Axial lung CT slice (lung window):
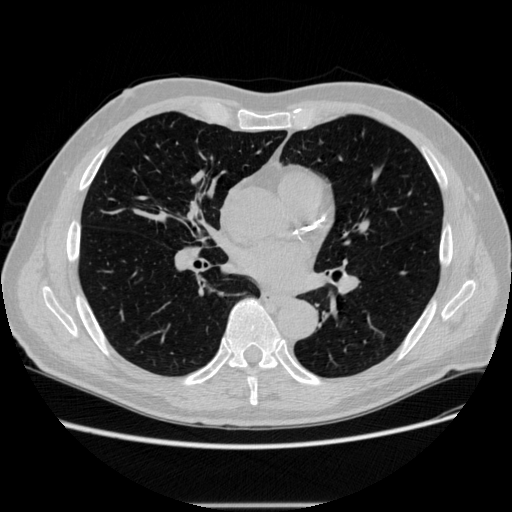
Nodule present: no